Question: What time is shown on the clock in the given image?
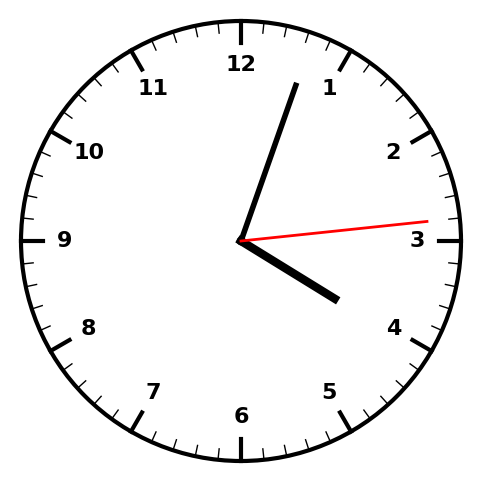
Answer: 04:03:14